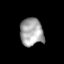
Tissue: lung
Cell type: Fibroblasts
Senescence score: 0.6279
Nuclear area (px): 634
Mean DAPI intensity: 163.94